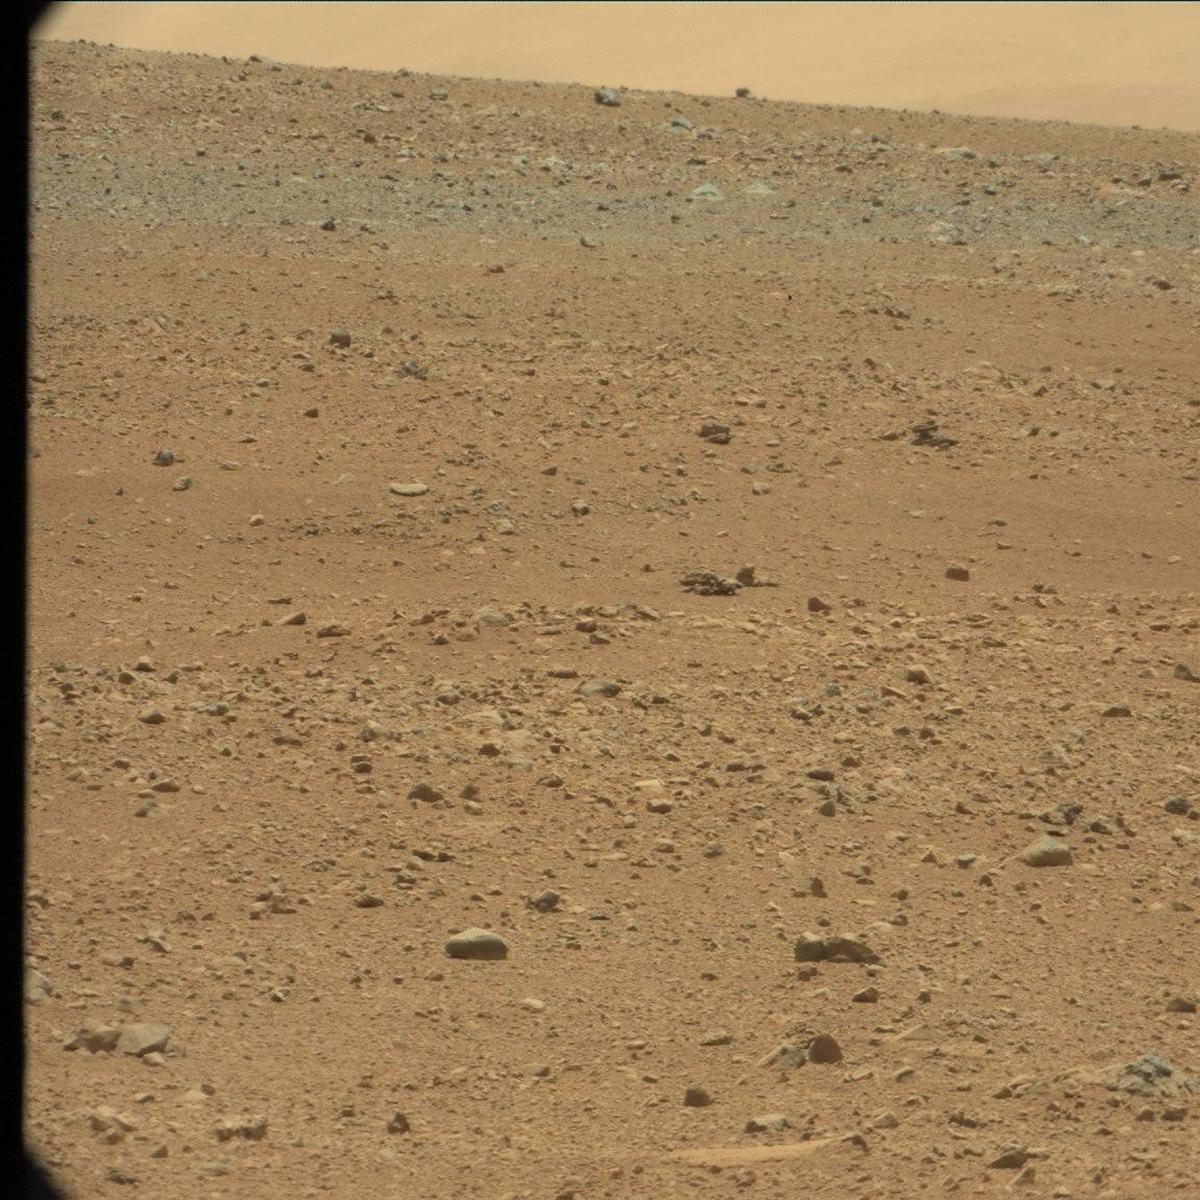
Terrain classes present: Bedrock, Ridge, Rock, Sand / Soil